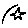
Label: star